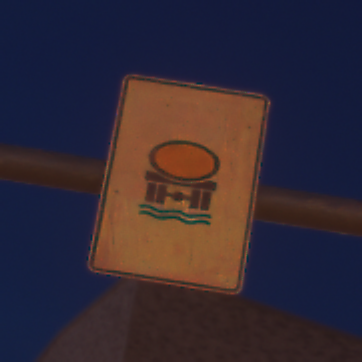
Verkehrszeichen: FahrzeugeMitWassergefaehrdenderLadungOhnePfeilsymbol
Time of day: Night
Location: Outdoor (Urban)
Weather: PartlyCloudy
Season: NotSpecified
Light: Artificial